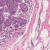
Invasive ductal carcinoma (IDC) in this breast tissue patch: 0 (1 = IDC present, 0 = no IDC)